Question: Total beginner with HTML/CSS. Working on a simple webpage. So far I've inserted a side nav bar but all my attempts to get the log in form to the center of the page has failed. The only margin value that works is "auto" and that sticks my form to the top of the page. Any changes I make to any margin property causes my navbar to completely mess up. I wish for it to be positioned in the center of the page that isn't the navbar as shown.
Currently:
'''
@import url('http://fonts.googleapis.com/css?family=Open+Sans');
body {
font-family: 'Open Sans', Arial, sans-serif;
background-color: #ccf;
}
nav {
position: fixed;
width: 200px;
height: 100%;
background-color: #036;
}
nav ul {
list-style: none;
margin-top: 50px;
}
nav ul li a {
text-decoration: none;
display: block;
text-align: center;
color: #ccf;
padding: 30px 0;
font-size: 30px
}
nav ul li a:hover {
color: #fff;
}
.login {
height:100px;
width:170px;
margin:auto;
border:1px #CCC solid;
padding:10px;
background-color:#E9E9E9
}
input {
background: #E1FFE1;
border:1px #CCC solid;
padding:5px;
}
'''
'''
<!DOCTYPE html>
<html>
<head>
<meta charset="utf-8">
<title>Project</title>
<link rel="stylesheet" href="reset.css">
<link rel="stylesheet" href="style.css">
</head>
<body>
<nav>
<ul>
<li><a href="#">Home</a></li>
<li><a href="#">About</a></li>
<li><a href="#">Services</a></li>
<li><a href="#">Contact</a></li>
</ul>
</nav>
<div class="login">
<input type="text" placeholder="Username" id="username">
<input type="password" placeholder="Password" id="password">
<a href="#" class="forgot">forgot password?</a>
<input type="submit" value="Sign In">
</div>
</body>
</html>
'''
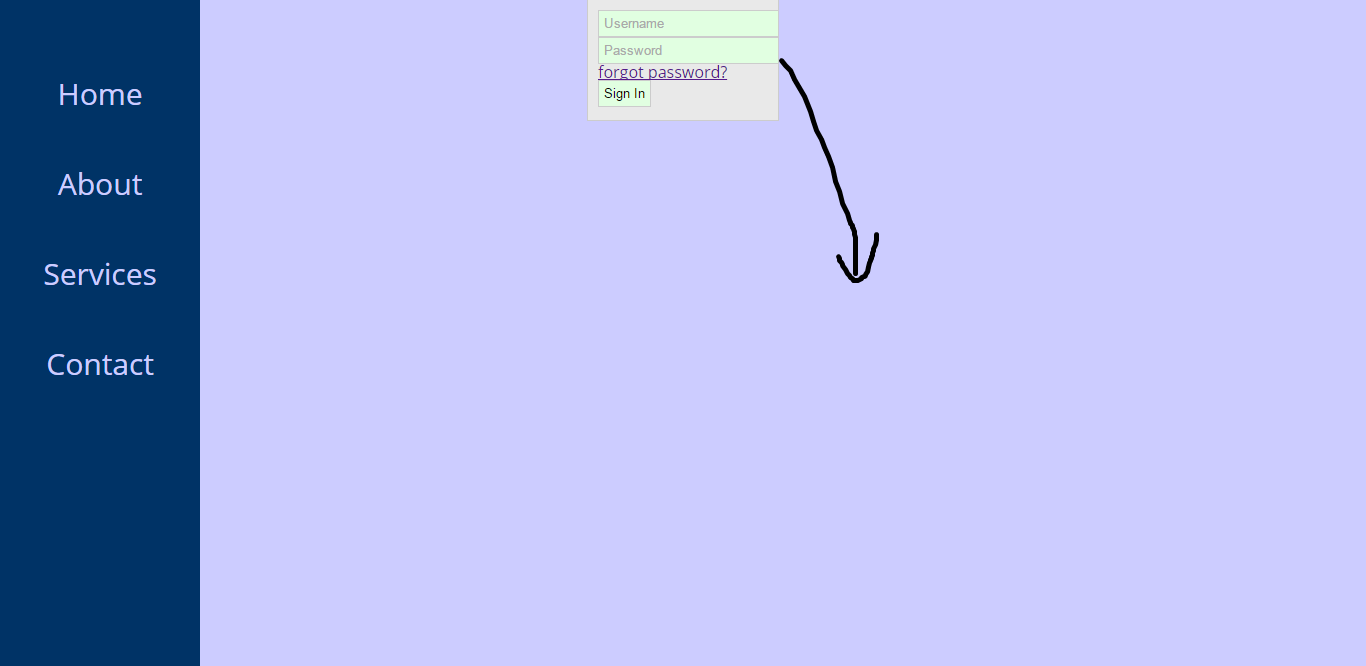
Answer: add this to '.login' style
'''
position:absolute; /*can also be fixed*/
left:0; right:0;
top:0; bottom:0;
margin:auto;
'''
<URL>
or if you want to place it '200px' from the left cause of the width from the '<nav>'
'''
position:absolute; /*can also be fixed*/
left:200px; right:0;
top:0; bottom:0;
margin:auto;
'''
<URL>